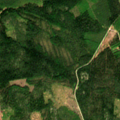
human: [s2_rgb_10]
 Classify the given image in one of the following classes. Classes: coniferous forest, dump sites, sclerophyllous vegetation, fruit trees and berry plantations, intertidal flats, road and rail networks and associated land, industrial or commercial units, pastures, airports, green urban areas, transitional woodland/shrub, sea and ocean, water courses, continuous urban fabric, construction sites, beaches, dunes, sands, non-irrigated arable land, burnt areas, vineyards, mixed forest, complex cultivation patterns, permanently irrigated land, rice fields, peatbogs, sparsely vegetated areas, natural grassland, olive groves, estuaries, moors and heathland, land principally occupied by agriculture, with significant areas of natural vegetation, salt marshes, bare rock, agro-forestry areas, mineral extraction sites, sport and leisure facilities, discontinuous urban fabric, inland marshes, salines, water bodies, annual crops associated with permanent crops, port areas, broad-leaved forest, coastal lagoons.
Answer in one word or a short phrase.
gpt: non-irrigated arable land, coniferous forest, mixed forest, transitional woodland/shrub